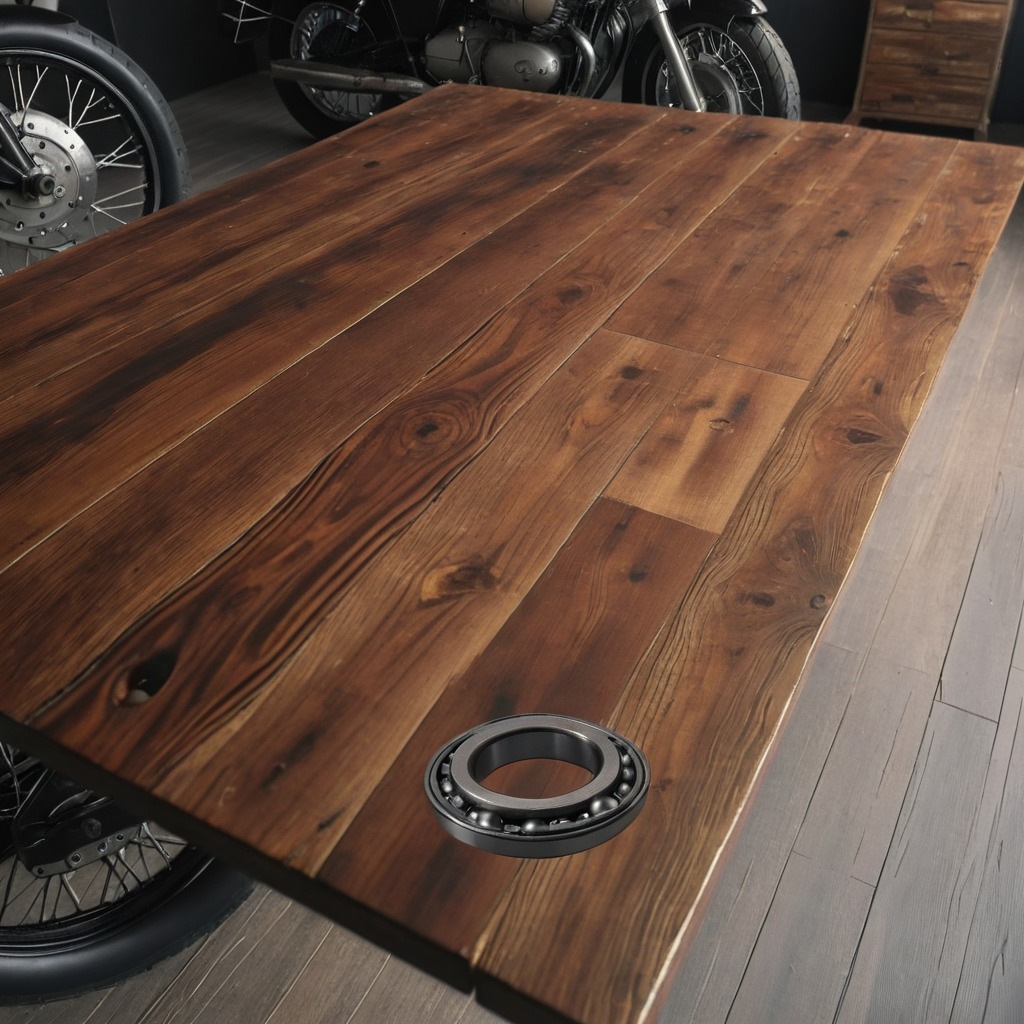
A metal ball bearing is lying on an oil-spilled wooden table in a vintage motorcycle garage.